Question: What i'm trying to do is implement a SIP client which listens for SIP messages.Ok so i have run the SIP client on a server '192.168.0.246' and the SIP server is running on '192.168.2.40'.Now have a look at the below screen shot.

Its a trace file of the server running the client code on '192.168.0.246'. As u can see the server receives messages from '192.168.2.40' using SIP/SDP protocol but when the client program running on 192.168.0.246 sends back message to 192.168.2.40 using UDP protocol its shown as UDP protocol, which is correct.But no response from 192.168.2.40 after this.
So i'm assuming it has something to do with the protocol shown as 'UDP'.So if i'm rite i should get that to SIP/SDP.
So my question is how to make this UDP change to SIP/SDP.
And here is my php code:
'''
<?php
//Reduce errors
error_reporting(~E_WARNING);
//Create a UDP socket
if(!($sock = socket_create(AF_INET, SOCK_DGRAM, 0)))
{
$errorcode = socket_last_error();
$errormsg = socket_strerror($errorcode);
die("Couldn't create socket: [$errorcode] $errormsg
");
}
echo "Socket created
";
// Bind the source address
if( !socket_bind($sock, "192.168.0.246" , 5060) )
{
$errorcode = socket_last_error();
$errormsg = socket_strerror($errorcode);
die("Could not bind socket : [$errorcode] $errormsg
");
}
echo "Socket bind OK
";
//Do some communication, this loop can handle multiple clients
function GetBranchValue($message)
{
$data = "";
if(preg_match('/branch=.*/i', $message, $output))
$data = explode("=",$output[0]);
if(sizeOf($data)>1)
return $data[1];
else
return "None";
}
function GetTag($message)
{
$data = "";
if(preg_match('/tag=.*/i',$message, $output))
$data = explode("=", $output[0]);
if(sizeOf($data)>1)
return $data[1];
else
return "None";
}
function GetCallId($message)
{
$data = "";
if(preg_match('/Call-ID:.*/i', $message, $output))
$data = explode(":",$output[0]);
if(sizeOf($data)>1)
return $data[1];
else
return "None";
}
function GetCSeq($message)
{
$data = "";
if(preg_match('/CSeq:.*/i', $message, $output))
{
$data = explode(":", $output[0]);
$data = explode(" ",$data[1]);
}
if(sizeOf($data[1])>0)
return $data[1];
else
return "None";
}
function CreateResponse($message)
{
$msg = "SIP/2.0 302 Moved temporarily
Via:SIP/2.0/UDP 192.168.2.40:5060;branch=".GetBranchValue($message)."
From: <sip:<PHONE>@192.168.2.40:5060>;tag=".GetTag($message)."
To:<sip:<PHONE>@192.168.0.246:5060;user=phone>;tag=883069368-1363286882583
Call-ID:".GetCallId($message)."
CSeq:".GetCSeq($message)." INVITE
Contact:<sip:<PHONE>@192.168.0.246:5060;user=phone>;q=0.5,<sip:<PHONE>@192.168.0.246:5060;user=phone>;q=0.25
Content-Length:0";
return $msg;
}
function Create300Response($message)
{
$msg = "SIP/2.0 300 Multiple Choices
Via: SIP/2.0/UDP 192.168.2.40:5060;branch=".GetBranchValue($message)."
From: <sip:<PHONE>@192.168.2.40:5060>;tag=".GetTag($message).";isup-oli;isup-oli=00
To:<sip:<PHONE>@192.168.0.246:5060;user=phone>;tag=123
Contact: <sip: <PHONE>@192.168.0.246:5060;dtg=16>
Contact: <sip: <PHONE>@192.168.0.246:5060;dtg=16>
Contact: <sip: <PHONE>@192.168.0.246:5060;dtg=16>
Contact: <sip: <PHONE>@192.168.0.246:5060;dtg=16>";
return $msg;
}
while(1)
{
echo "Waiting for data ...
";
//Receive some data
$r = socket_recvfrom($sock, $buf, 512, 0, $remote_ip, $remote_port);
echo "$remote_ip : $remote_port -- " . $buf;
file_put_contents("Log.txt","
",FILE_APPEND);
file_put_contents("Log.txt","Received Response------
",FILE_APPEND);
file_put_contents("Log.txt",$buf,FILE_APPEND);
$respMessage = Create300Response($buf);
//Send back the data to the client
socket_sendto($sock, "OK " . $respMessage , 100 , 0 , $remote_ip , $remote_port);
file_put_contents("Log.txt","
",FILE_APPEND);
file_put_contents("Log.txt","
",FILE_APPEND);
file_put_contents("Log.txt",$respMessage,FILE_APPEND);
}
socket_close($sock);
'''
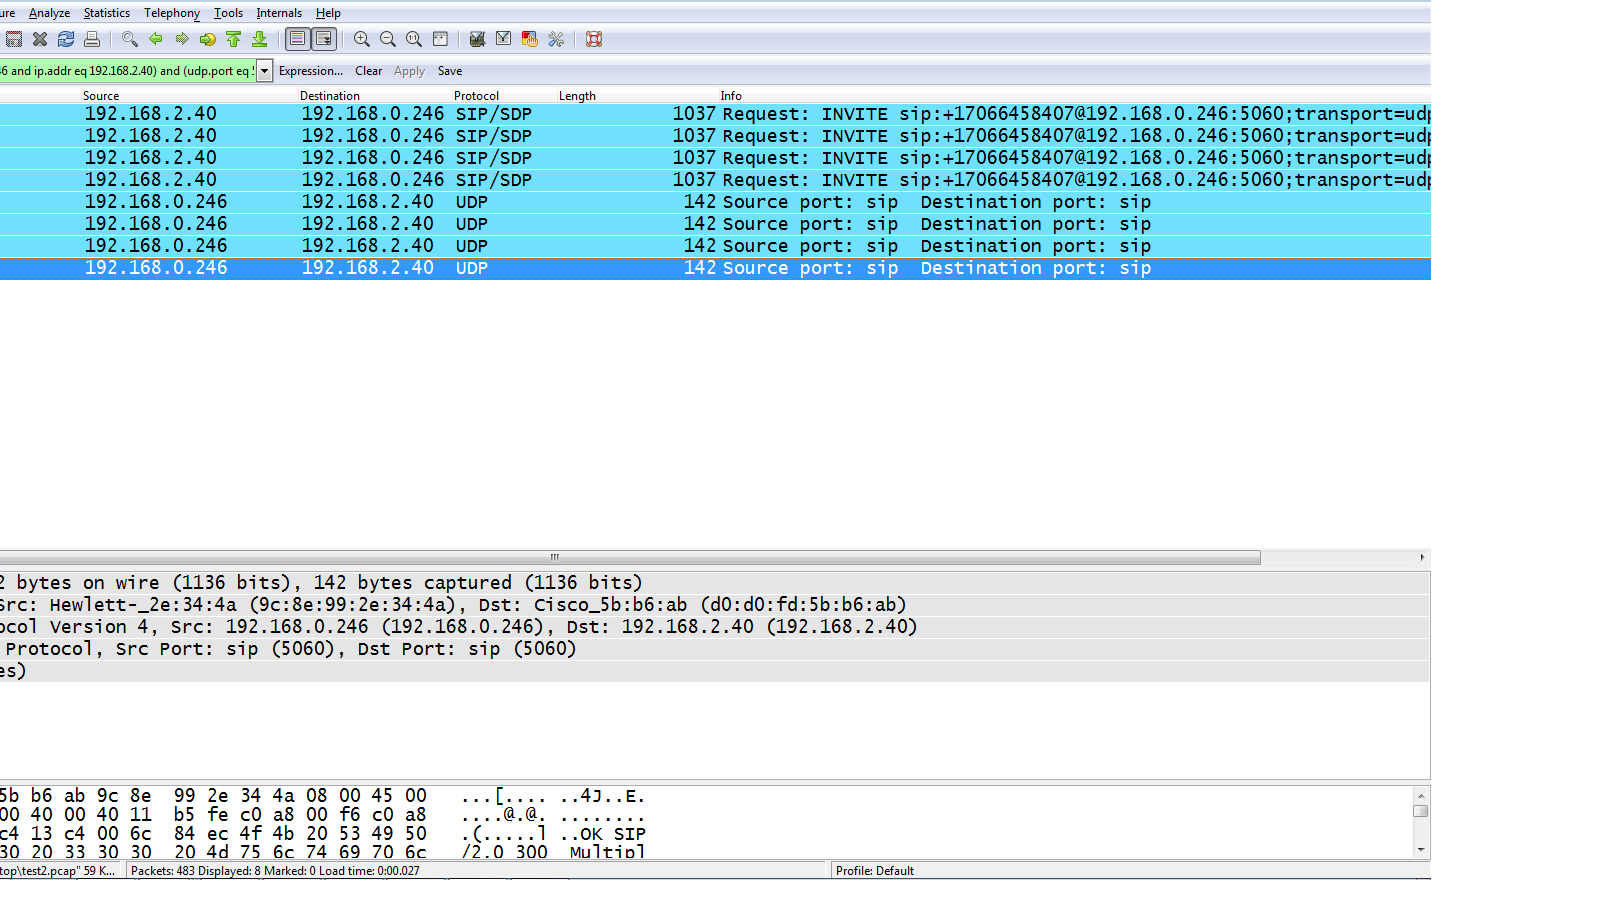
Answer: '''
socket_sendto($sock, "OK " . $respMessage , 100 , 0 , $remote_ip , $remote_port);
// ^^ remove this
'''
The 'OK' you are sending is not valid, it is a SIP protocol violation, and as a result the in-built SIP decoder in Wireshark does not recognise the message as a valid SIP packet.
You should just be responding with '$respMessage'
Also I highly recommend you use a proper parser for incoming messages and a proper object-oriented writer for constructing outgoing messages. SIP is a (some might say needlessly) complex protocol, you will need more than the small nuggets of information you are extracting to build an endpoint that can do anything even remotely useful.
<URL> almost does exactly what you want if you replace 'HTTP' with 'SIP'.